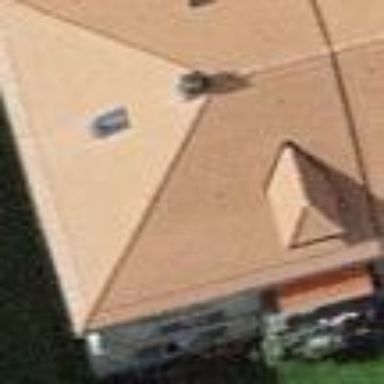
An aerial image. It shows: Hipped-roof building with apartments.